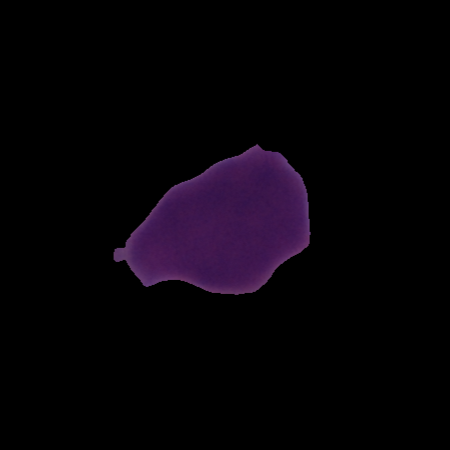
Label: cancer